Interaction volume radius: 10 \u00c5
Interaction volume height: 20 \u00c5
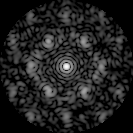
Disorder parameter: 0.683